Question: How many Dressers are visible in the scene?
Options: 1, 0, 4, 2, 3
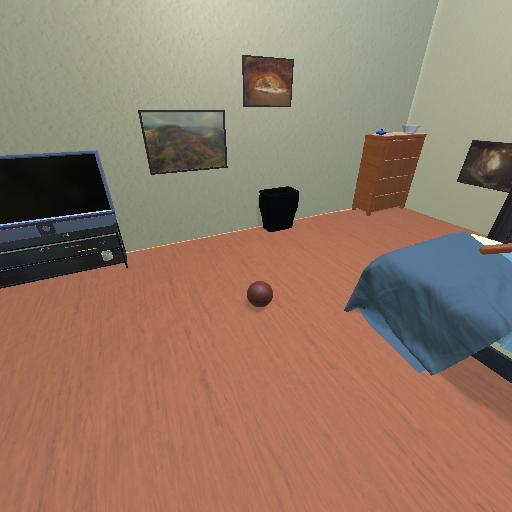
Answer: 1